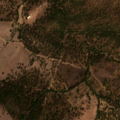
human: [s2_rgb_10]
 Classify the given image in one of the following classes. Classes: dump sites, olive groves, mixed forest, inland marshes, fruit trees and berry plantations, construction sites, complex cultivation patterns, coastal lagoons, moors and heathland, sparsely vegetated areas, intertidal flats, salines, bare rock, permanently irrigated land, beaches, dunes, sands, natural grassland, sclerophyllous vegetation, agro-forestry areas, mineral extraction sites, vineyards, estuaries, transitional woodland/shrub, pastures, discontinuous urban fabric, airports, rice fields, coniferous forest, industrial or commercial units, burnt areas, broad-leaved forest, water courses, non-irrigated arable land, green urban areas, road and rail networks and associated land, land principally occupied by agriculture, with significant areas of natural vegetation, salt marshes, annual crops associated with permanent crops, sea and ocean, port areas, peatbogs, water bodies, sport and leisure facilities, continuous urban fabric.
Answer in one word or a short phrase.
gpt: pastures, agro-forestry areas, broad-leaved forest